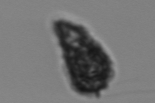
Label: Syracosphaera_pulchra